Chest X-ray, PA view. Patient: 46 years old, sex M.
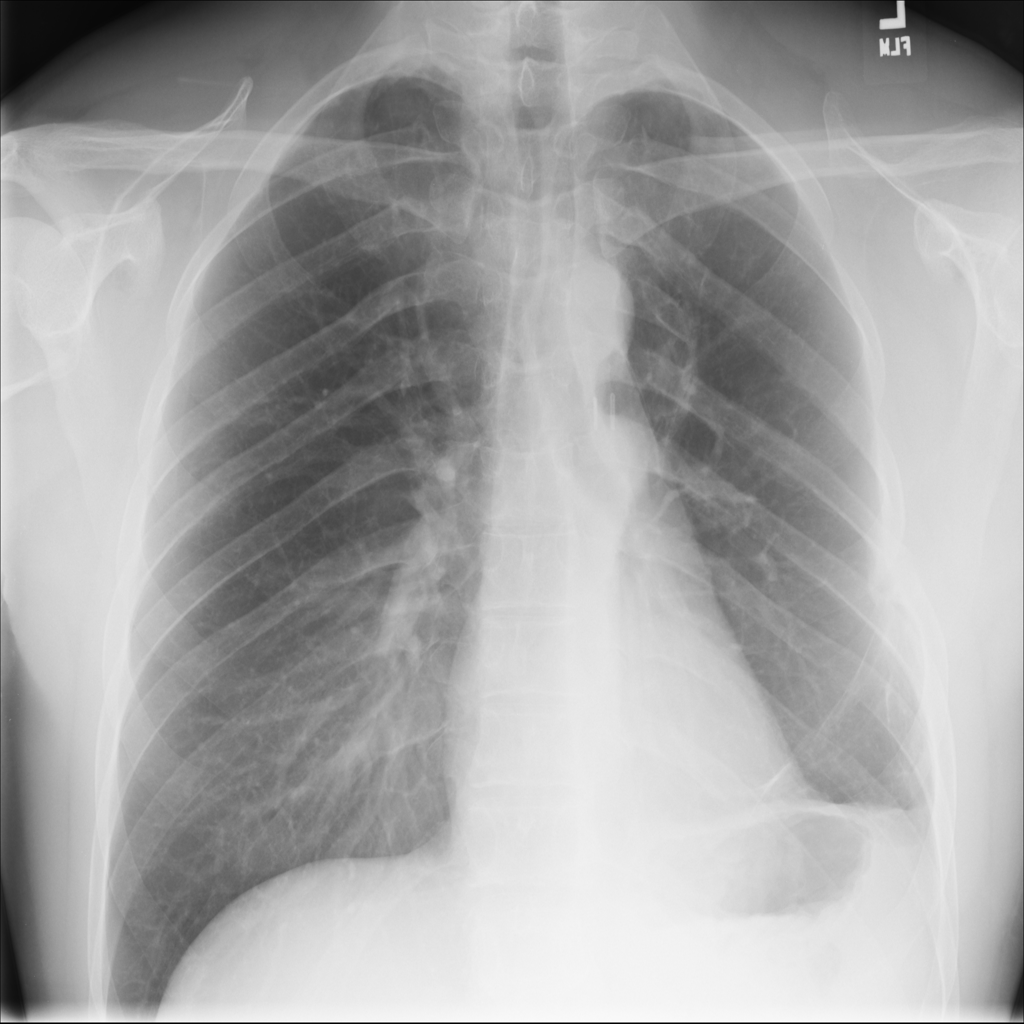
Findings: Infiltration